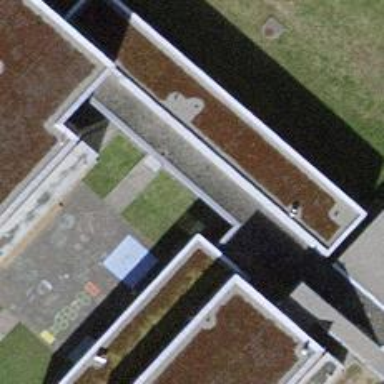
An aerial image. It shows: Kindergarten.